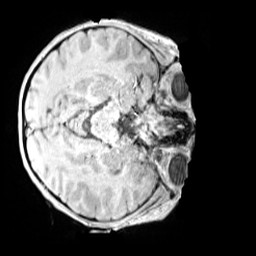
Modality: MP2RAGE
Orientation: axial
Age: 11
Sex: female
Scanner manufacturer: siemens
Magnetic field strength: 3 T
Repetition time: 4 s
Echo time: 0.00299 s